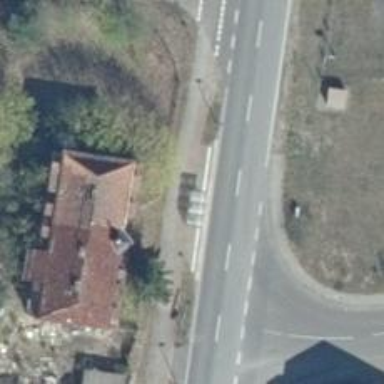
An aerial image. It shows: Public transport shelter.